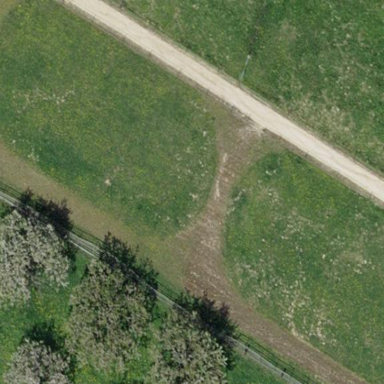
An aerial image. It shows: Meadow enclosed by fence.